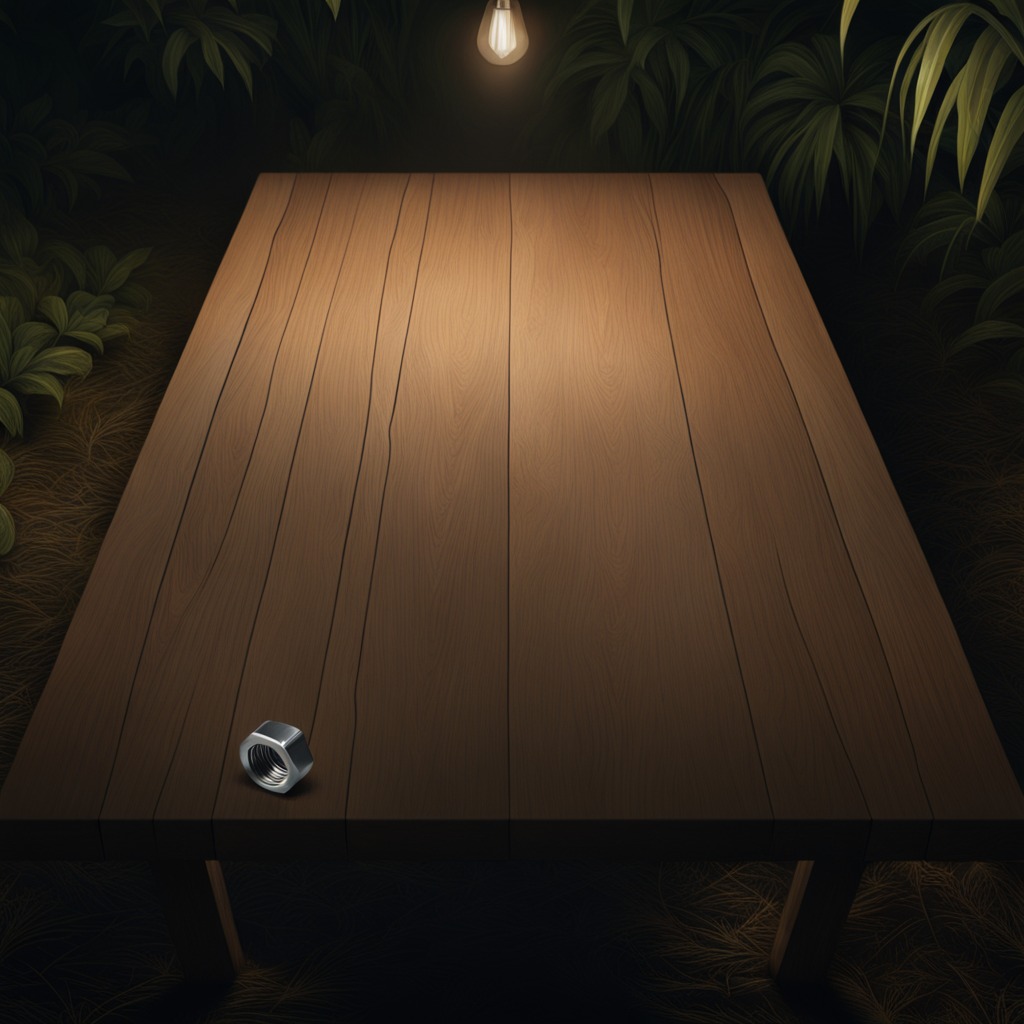
A metal nut is lying on a wooden table inside a jungle field workshop tent at night dim ambient light soft shadows worn but